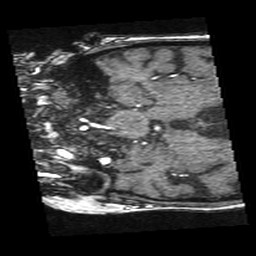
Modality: angio
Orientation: coronal
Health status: ill
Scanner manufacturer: siemens
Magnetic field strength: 1.5 T
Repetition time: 0.026 s
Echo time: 0.007 s